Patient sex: F
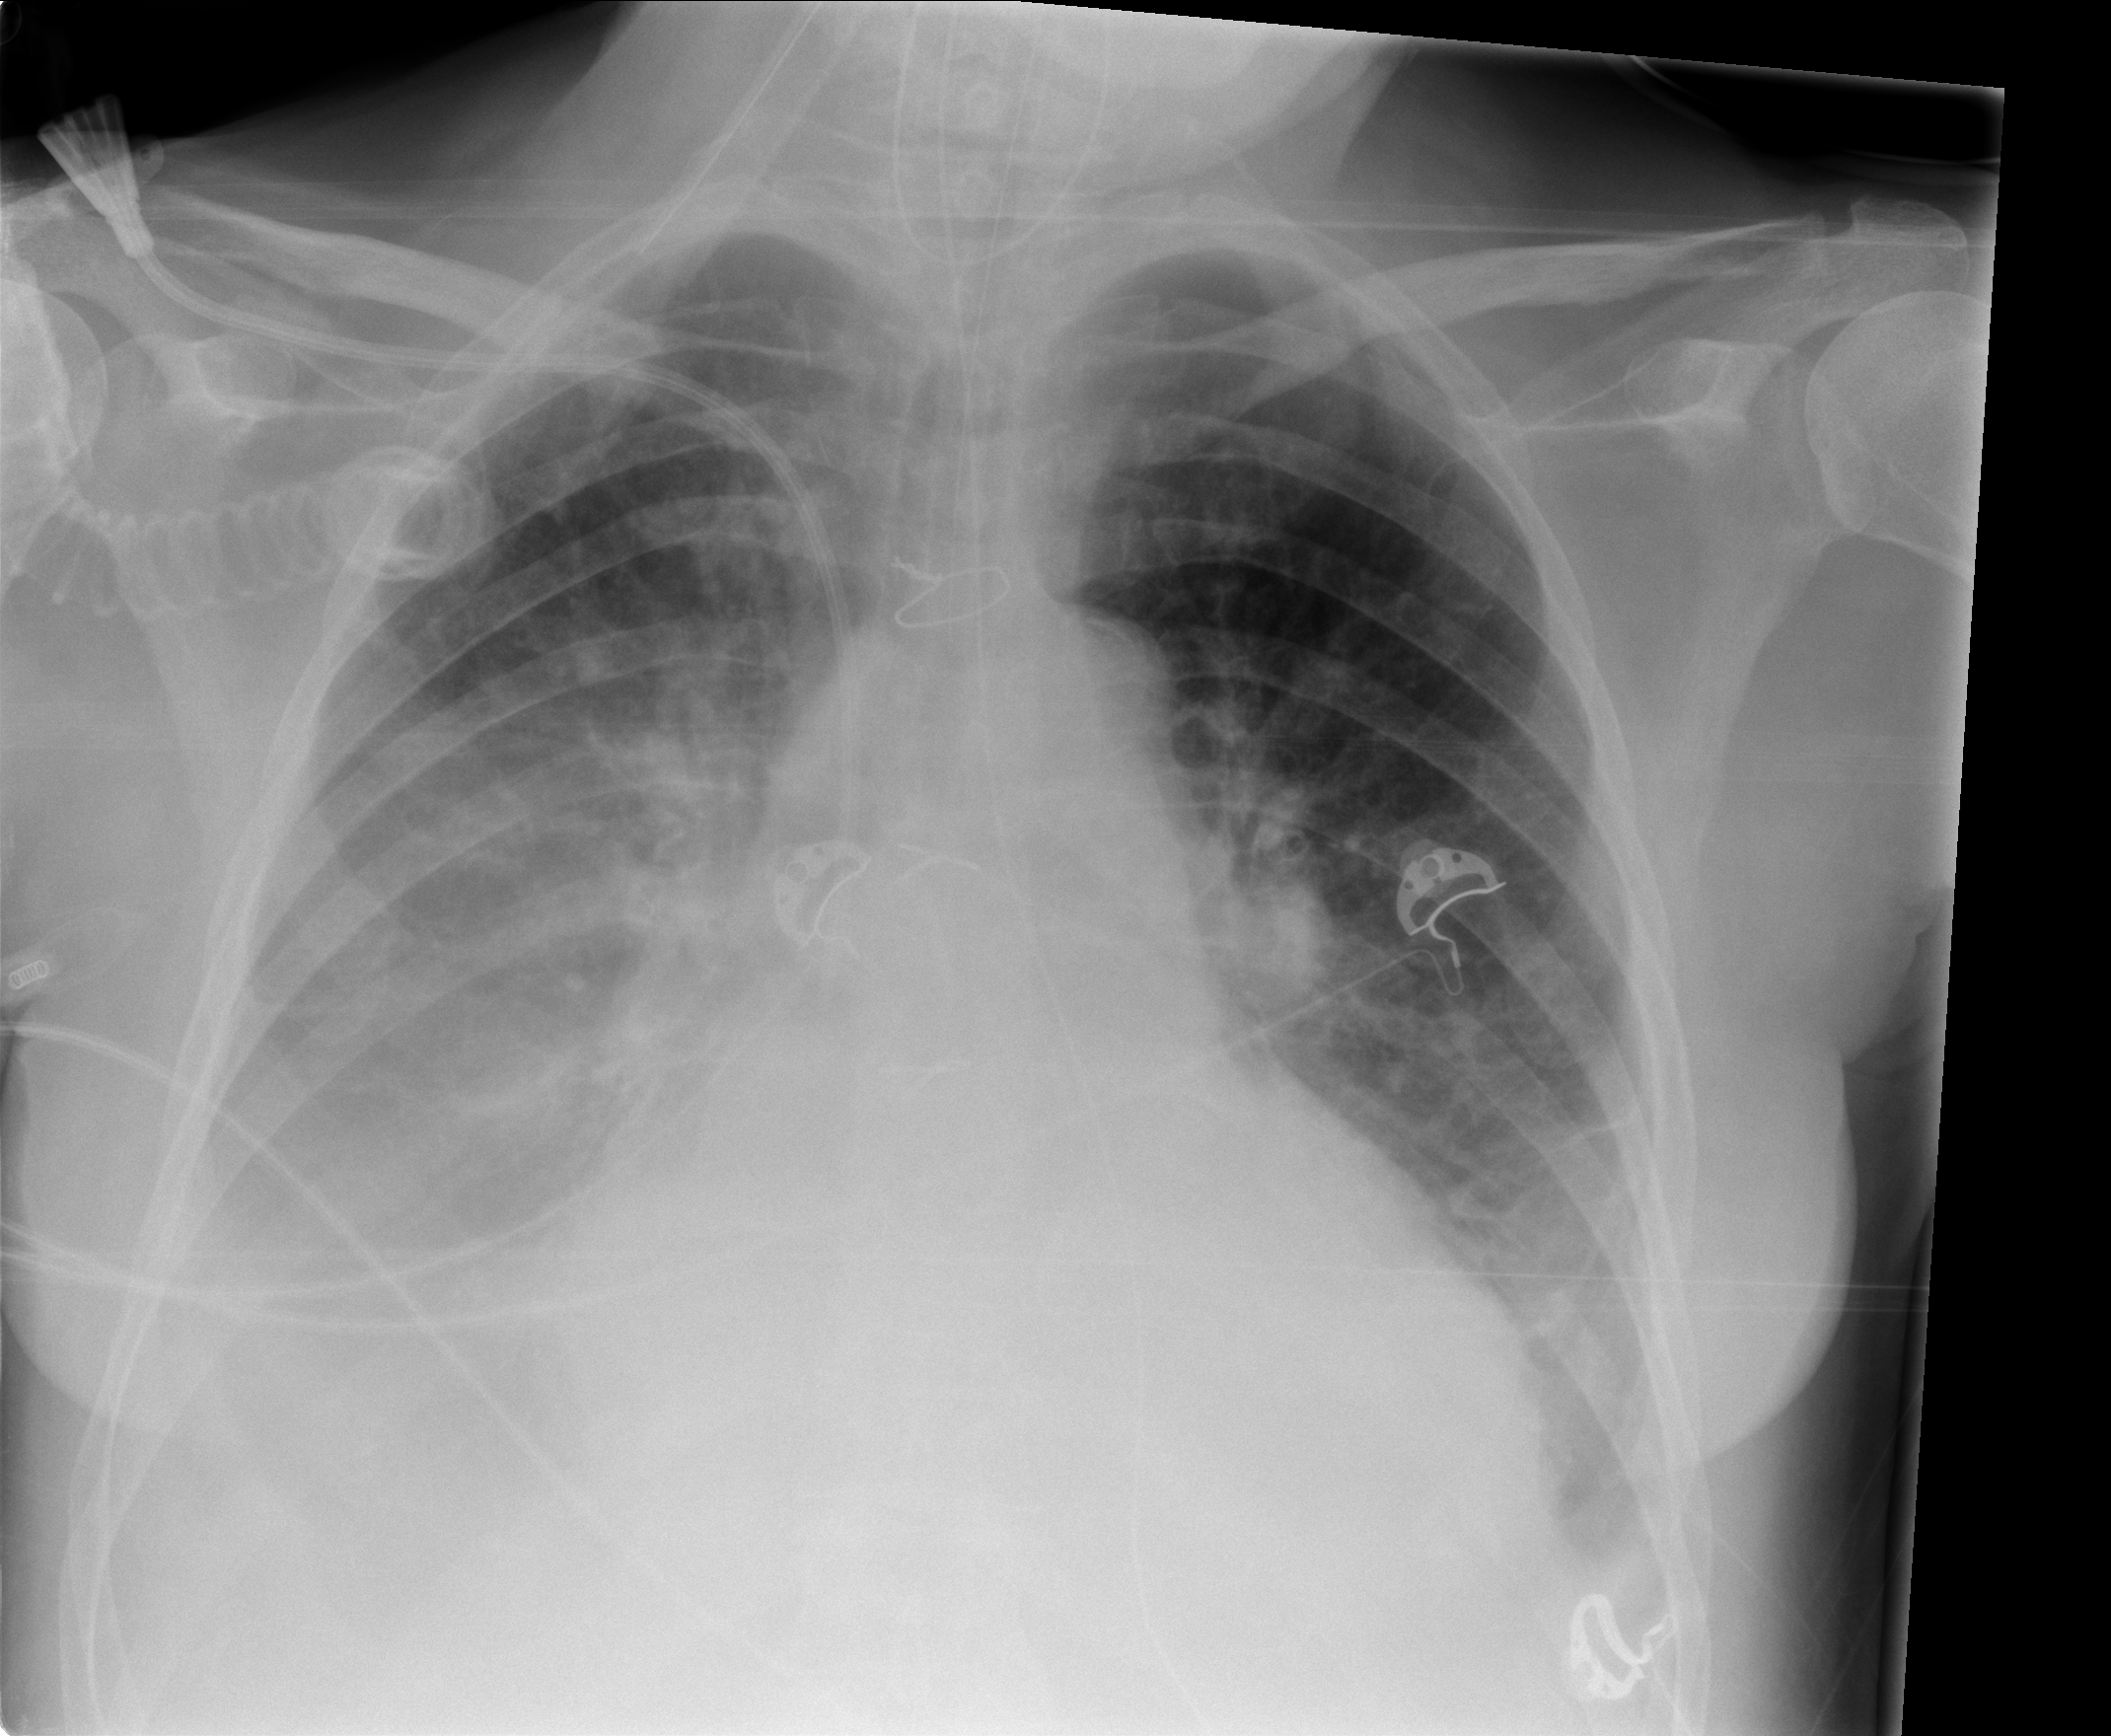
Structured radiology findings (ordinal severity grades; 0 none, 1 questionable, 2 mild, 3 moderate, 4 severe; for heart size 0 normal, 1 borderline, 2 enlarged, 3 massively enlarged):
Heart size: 2
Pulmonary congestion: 1
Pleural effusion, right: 3
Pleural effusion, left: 1
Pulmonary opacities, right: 0
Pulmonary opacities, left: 0
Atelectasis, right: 3
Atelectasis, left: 1